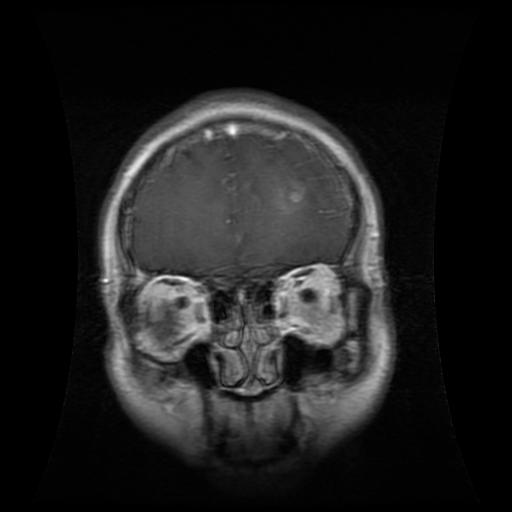
Label: glioma